Aerial crown-view tile of a tropical tree (Barro Colorado Island, Panama), acquired 20250317:
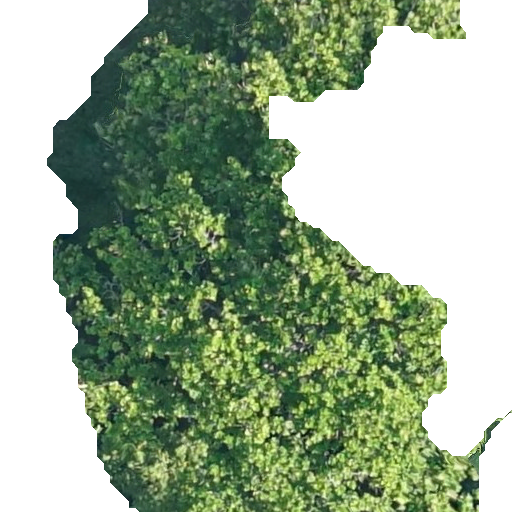
Species: Anacardium excelsum
GBIF accepted scientific name: Anacardium excelsum
Crown area: 257.759 m²